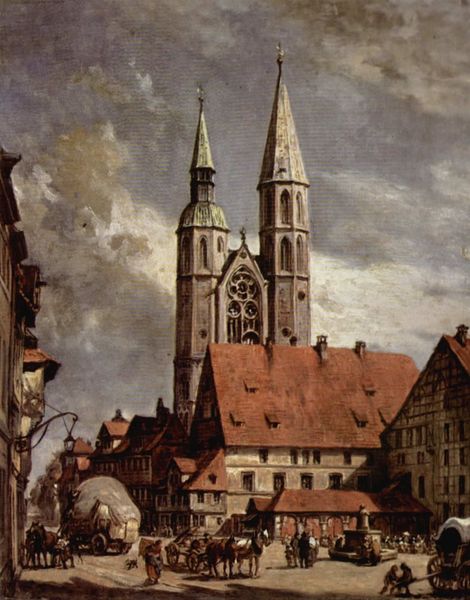
Titel: Braunschweig, Hagenmarkt mit Opernhaus von Westen
Künstler: Ludwig Andreas Christian Tacke
Standort: Braunschweig
Institution: Städtisches Museum
Schlagwörter: blau, gemälde, himmel, schatten, weiß, wolken, menschen, stadt, braun, fenster, frankreich, glas, grau, lampe, lampen, laterne, licht, strasse, dach, gebäude, haus, hund, rot, weg, malerei, häuser, vieh, kirche, realismus, händler, personen, spitzen, gotik, brunnen, kamin, kamine, kinder, pferd, pferde, turm, vedute, zwei, dächer, giebel, kutsche, kutschen, markt, platz, wagen, staffage, spielen, halle, stadtansicht, erker, berlin, türme, dom, gauben, münster, rathaus, kathedrale, gotisch, rosette, mittelalter, pferdekutschen, fachwerk, fachwerkhaus, marktplatz, planwagen, armut, mittelalterlich, heuwagen, fuhrwerk, westfassade, spitzdach, köln, jimmel, krichplatz